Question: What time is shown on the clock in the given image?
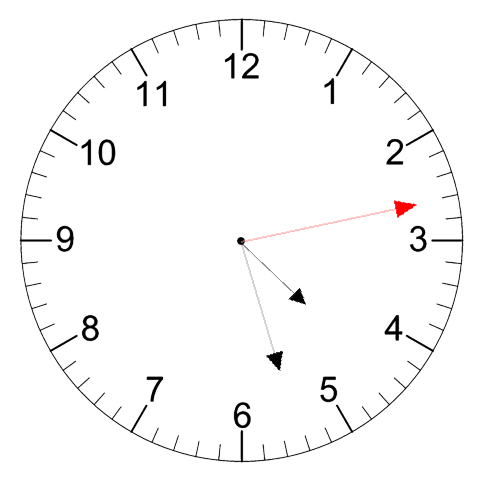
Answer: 04:27:13